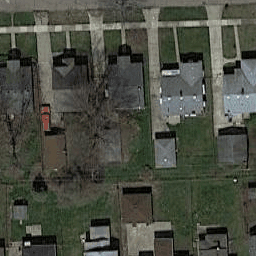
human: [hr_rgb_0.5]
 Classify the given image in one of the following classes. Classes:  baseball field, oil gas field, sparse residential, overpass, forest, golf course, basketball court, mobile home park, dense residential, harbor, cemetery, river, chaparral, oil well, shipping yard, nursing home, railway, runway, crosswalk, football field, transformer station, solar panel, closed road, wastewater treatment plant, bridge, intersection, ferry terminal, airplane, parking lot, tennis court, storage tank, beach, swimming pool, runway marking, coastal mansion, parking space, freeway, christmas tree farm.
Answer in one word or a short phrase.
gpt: dense residential